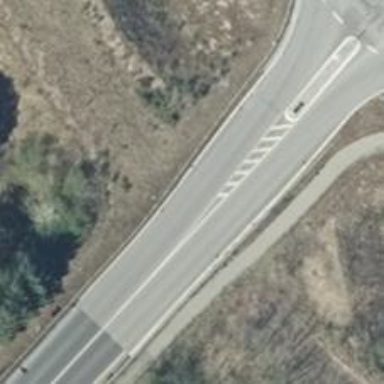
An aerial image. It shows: Secondary road with asphalt surface and embankment.